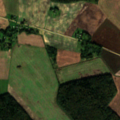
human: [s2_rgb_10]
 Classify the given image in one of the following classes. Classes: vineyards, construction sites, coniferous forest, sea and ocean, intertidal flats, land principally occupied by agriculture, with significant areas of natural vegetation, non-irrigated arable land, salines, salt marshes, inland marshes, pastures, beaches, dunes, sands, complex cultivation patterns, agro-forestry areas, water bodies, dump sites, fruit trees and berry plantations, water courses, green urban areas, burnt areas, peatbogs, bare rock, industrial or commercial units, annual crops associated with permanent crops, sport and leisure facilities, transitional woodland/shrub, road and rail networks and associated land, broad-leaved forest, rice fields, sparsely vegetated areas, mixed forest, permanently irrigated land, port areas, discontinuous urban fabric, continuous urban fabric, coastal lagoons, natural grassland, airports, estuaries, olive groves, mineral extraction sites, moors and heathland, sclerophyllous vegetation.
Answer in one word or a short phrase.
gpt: non-irrigated arable land, complex cultivation patterns, mixed forest